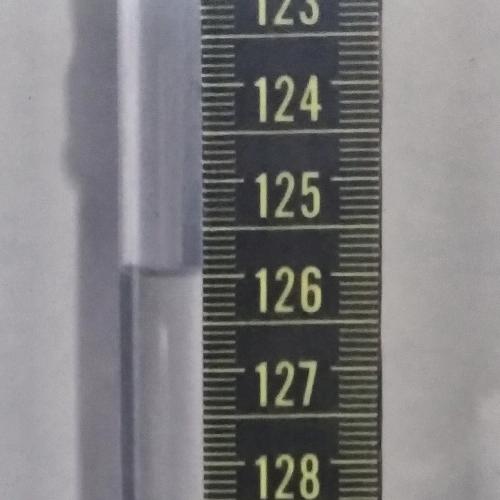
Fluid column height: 126.0 cm